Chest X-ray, PA view. Patient: 13 years old, sex F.
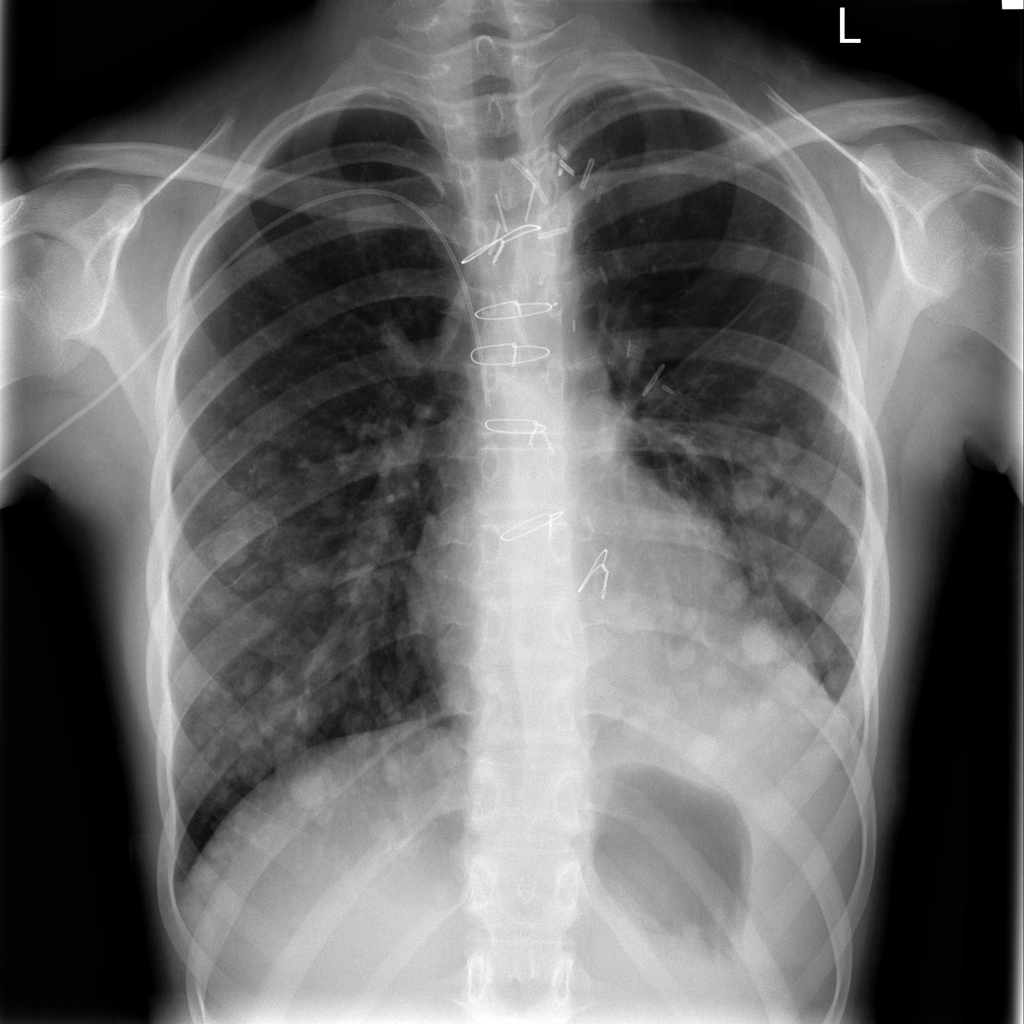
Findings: Infiltration, Nodule